Field crop: maize
Growth stage: 2
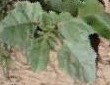
Species: datura